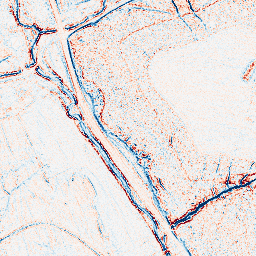
Category: edge_preserving
Decomposition family: bilateral
Decomposition parameters: d: 5
sigma_color: 50
sigma_space: 50
Upsampling method: edge_directed
Upsampling parameters: scale: 2
Upsampling scale: 2